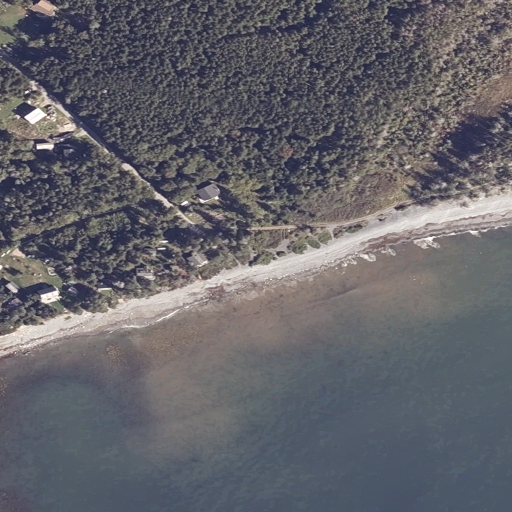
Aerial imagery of beach in Maine named Gilley Beach containing open water, evergreen forest, barren land, herbaceous wetlands, woody wetlands, grassland, open development, medium intensity development, and low intensity development